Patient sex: M
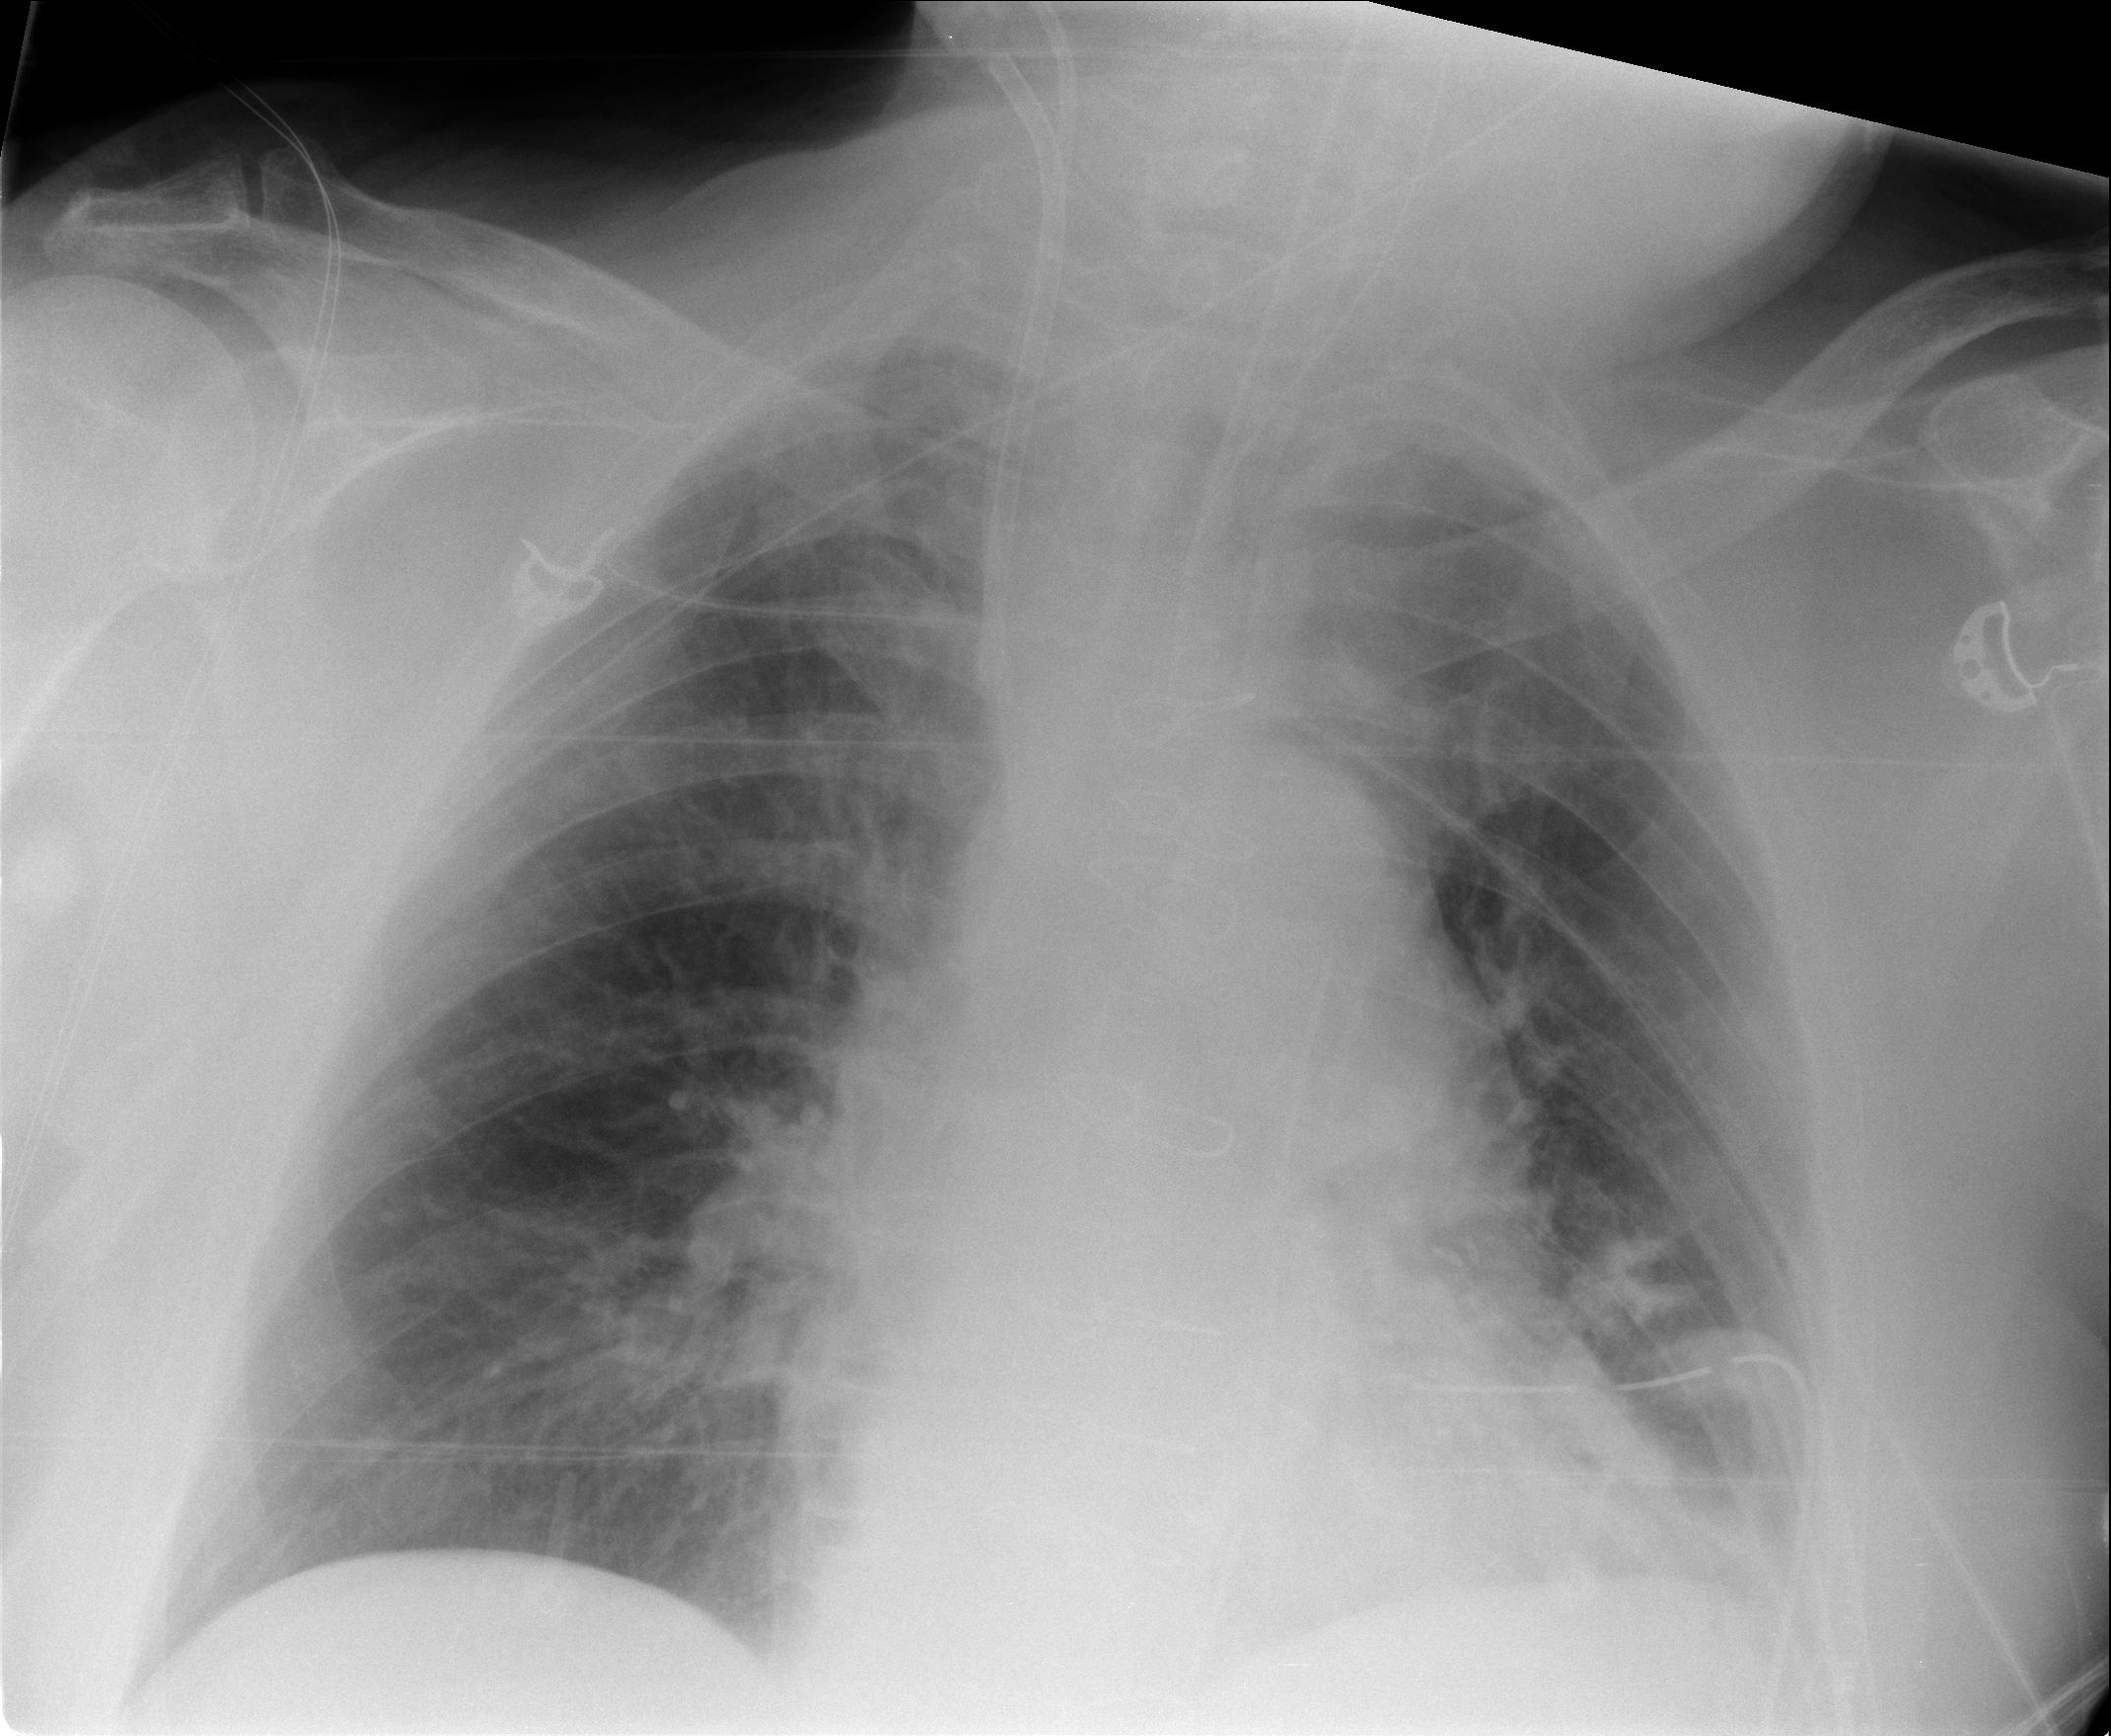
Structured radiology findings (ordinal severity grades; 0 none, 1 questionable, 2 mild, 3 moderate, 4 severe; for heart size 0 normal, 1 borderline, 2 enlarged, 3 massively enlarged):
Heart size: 0
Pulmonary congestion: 2
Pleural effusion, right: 0
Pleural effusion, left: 0
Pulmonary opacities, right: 0
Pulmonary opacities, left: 0
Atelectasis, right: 0
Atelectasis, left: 0